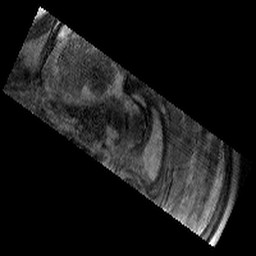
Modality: T2w
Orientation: sagittal
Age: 10
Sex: male
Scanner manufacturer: siemens
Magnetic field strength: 3 T
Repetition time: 9.23 s
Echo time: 0.067 s